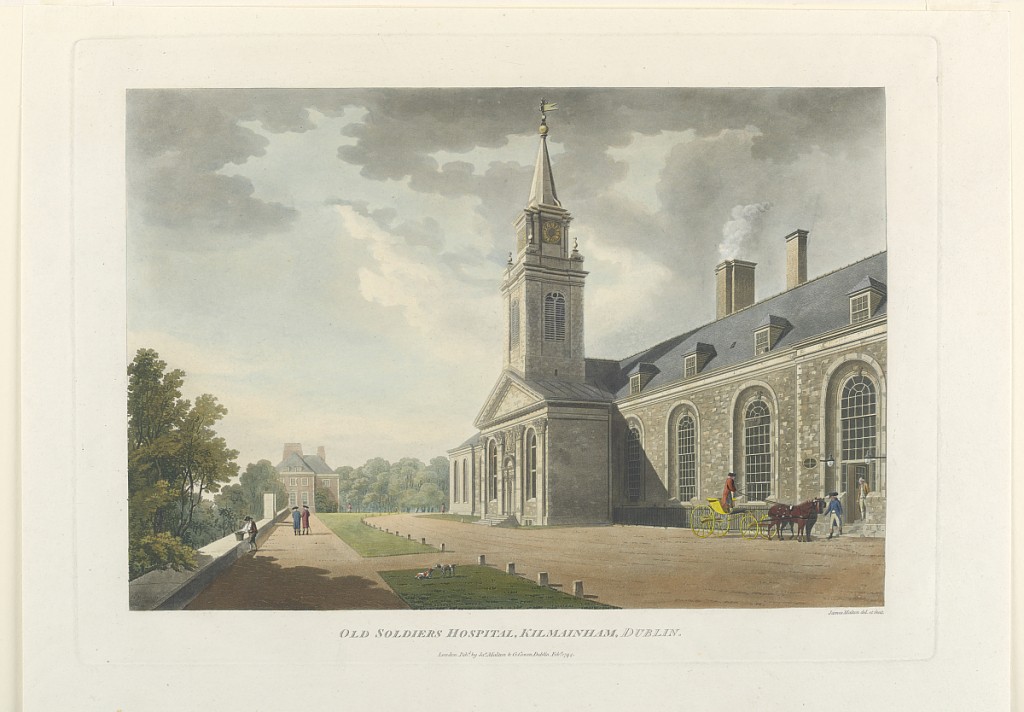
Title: Old Soldiers Hospital, Kilmainham, Dublin
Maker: James Malton, English, 1761 - 1803
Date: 1794
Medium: Aquatint, brush and watercolor on paper
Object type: Print
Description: The hospital is shown at right, with a tower over the principal entrance. Terrance wall at left. Below, title, artist's and publisher's names and the date.